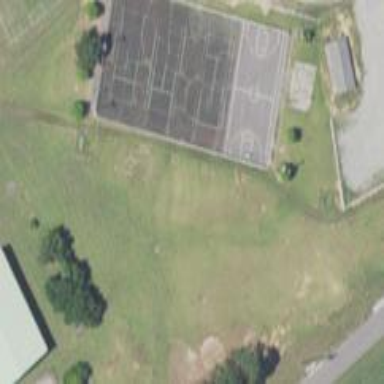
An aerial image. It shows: Tennis court in leisure pitch.